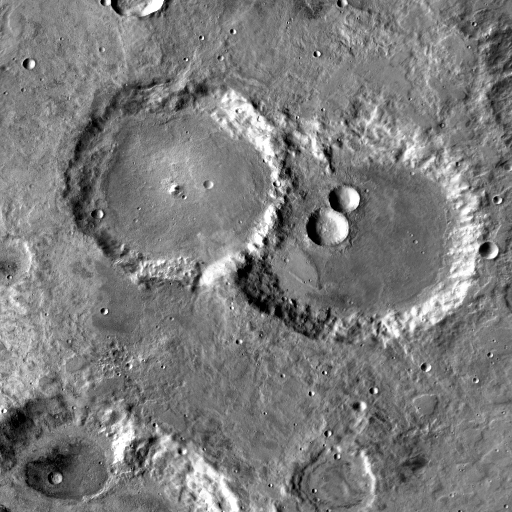
Crater classes present: Background, Other, Buried